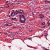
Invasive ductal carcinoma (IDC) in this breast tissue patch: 1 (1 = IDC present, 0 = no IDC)